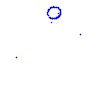
Particle: kaon